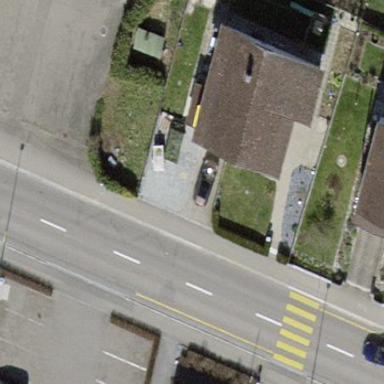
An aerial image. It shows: Detached building.